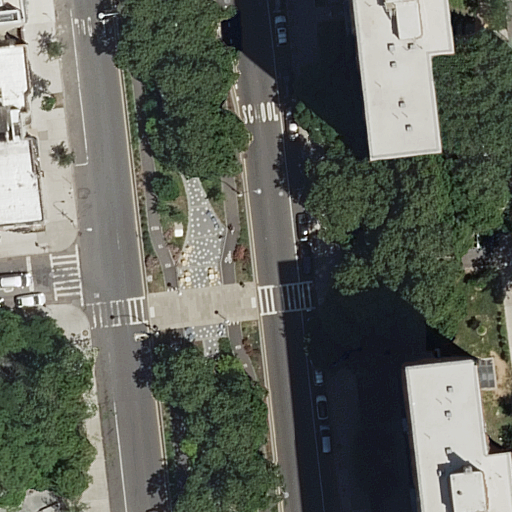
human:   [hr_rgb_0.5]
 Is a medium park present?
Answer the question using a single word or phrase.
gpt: yes

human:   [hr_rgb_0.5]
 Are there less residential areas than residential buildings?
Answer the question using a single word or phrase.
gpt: yes

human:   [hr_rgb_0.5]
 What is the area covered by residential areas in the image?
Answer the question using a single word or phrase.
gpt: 1621m2

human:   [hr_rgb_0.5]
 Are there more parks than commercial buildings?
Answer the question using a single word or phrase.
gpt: yes

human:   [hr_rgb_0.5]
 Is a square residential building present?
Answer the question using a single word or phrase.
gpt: no

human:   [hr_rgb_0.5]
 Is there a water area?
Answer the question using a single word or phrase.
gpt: no

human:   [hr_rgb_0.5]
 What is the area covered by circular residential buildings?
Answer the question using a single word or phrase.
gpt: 0m2

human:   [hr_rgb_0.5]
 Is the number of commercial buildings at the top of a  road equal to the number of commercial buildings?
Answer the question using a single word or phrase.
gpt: yes

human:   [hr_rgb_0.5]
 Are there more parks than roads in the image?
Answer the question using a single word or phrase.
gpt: no

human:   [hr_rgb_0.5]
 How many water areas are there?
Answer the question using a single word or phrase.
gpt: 0

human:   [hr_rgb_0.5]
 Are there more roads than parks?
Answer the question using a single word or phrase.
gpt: yes

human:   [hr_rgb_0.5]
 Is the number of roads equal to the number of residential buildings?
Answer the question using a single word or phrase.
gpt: no

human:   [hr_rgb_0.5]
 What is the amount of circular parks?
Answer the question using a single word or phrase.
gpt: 0

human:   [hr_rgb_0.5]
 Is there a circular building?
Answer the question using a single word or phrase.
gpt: no

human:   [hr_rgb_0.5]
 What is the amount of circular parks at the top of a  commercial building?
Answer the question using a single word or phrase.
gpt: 0

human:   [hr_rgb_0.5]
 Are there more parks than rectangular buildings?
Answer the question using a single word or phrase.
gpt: yes

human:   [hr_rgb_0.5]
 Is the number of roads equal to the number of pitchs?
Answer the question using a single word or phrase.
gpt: no

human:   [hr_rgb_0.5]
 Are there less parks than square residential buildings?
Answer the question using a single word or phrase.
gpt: no

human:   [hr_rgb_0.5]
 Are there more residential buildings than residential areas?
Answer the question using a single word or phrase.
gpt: yes

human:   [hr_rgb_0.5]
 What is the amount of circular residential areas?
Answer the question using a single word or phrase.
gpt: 0

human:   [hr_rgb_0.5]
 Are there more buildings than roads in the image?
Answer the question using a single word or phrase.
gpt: no

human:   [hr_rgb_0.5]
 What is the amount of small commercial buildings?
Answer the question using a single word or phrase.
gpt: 0

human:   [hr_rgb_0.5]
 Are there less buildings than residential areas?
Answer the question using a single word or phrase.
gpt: no

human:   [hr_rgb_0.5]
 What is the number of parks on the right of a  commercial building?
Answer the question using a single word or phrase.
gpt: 0

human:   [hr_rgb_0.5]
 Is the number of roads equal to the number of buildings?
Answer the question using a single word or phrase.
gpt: no

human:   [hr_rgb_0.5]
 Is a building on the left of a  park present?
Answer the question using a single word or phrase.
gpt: yes

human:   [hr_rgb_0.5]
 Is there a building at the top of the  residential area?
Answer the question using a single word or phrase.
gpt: yes

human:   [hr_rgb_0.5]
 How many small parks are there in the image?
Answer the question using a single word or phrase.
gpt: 0

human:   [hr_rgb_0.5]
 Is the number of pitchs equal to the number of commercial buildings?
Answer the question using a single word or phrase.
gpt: no

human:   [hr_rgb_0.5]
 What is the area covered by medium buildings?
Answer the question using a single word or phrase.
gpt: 697m2

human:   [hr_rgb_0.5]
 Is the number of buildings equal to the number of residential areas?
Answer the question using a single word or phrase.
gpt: no

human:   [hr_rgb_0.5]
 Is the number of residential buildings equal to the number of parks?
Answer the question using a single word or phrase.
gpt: no

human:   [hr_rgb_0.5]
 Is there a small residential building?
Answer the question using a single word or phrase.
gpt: yes

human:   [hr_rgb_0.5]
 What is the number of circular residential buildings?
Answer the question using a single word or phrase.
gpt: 0

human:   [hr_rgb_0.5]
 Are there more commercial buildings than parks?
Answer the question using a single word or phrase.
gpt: no

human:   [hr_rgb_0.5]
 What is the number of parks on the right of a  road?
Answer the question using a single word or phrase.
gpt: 2